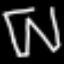
Label: pants